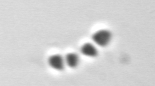
Label: Chaetoceros